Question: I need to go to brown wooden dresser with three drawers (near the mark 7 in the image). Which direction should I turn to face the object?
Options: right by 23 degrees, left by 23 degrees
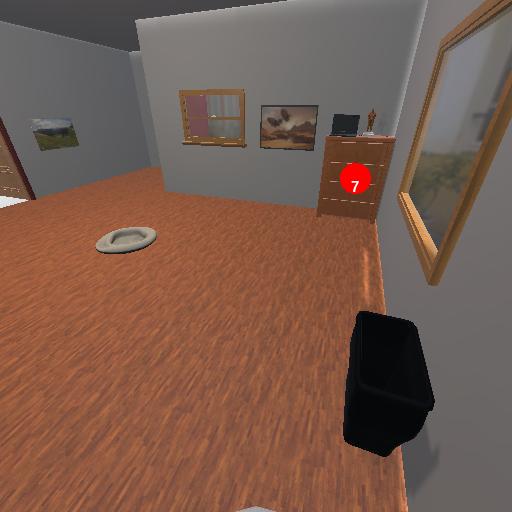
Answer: right by 23 degrees